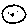
Label: smiley face